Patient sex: M
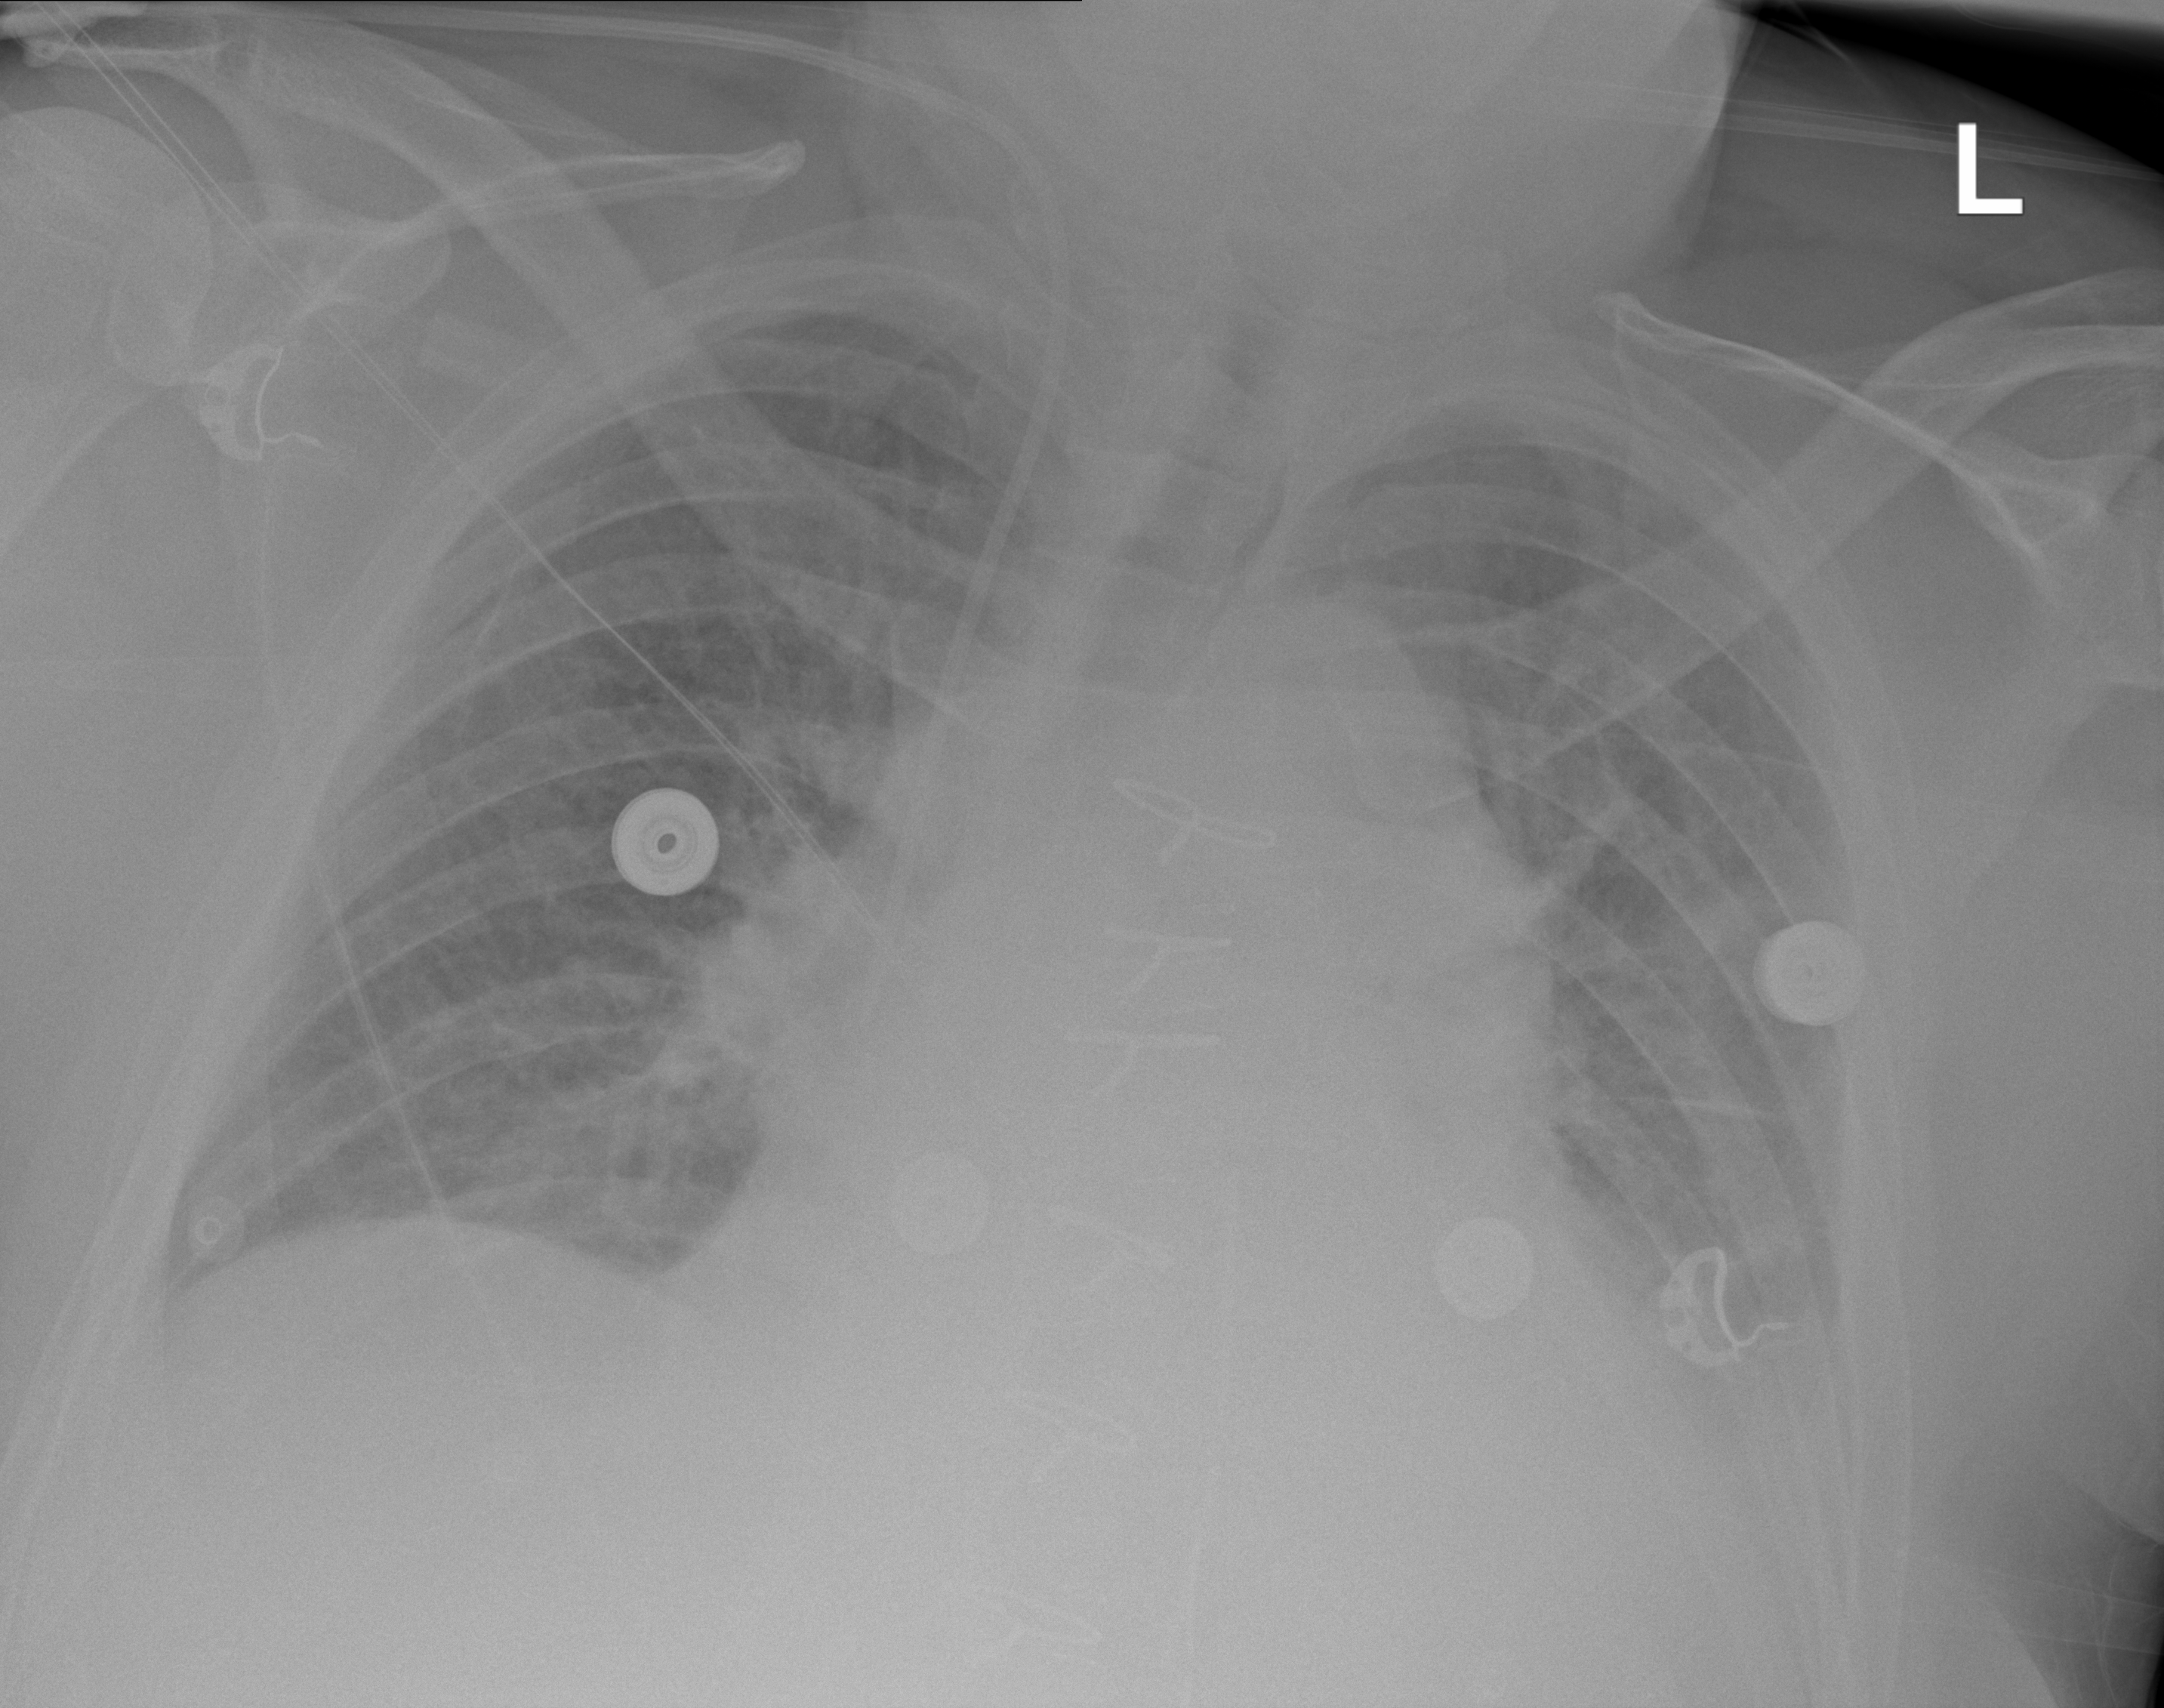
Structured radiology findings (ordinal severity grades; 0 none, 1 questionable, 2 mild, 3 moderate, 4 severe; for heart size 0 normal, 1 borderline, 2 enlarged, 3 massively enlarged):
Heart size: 2
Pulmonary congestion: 2
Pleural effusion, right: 0
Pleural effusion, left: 2
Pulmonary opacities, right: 2
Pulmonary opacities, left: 2
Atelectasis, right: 2
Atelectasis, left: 2